Question: I am trying to add a Management User using the add-user.bat. My JAVA-HOME is set to the current JDK. The error I'm getting is this:

Keep in mind, I'm not the most Tech savvy person ever, so even simple suggestions might work
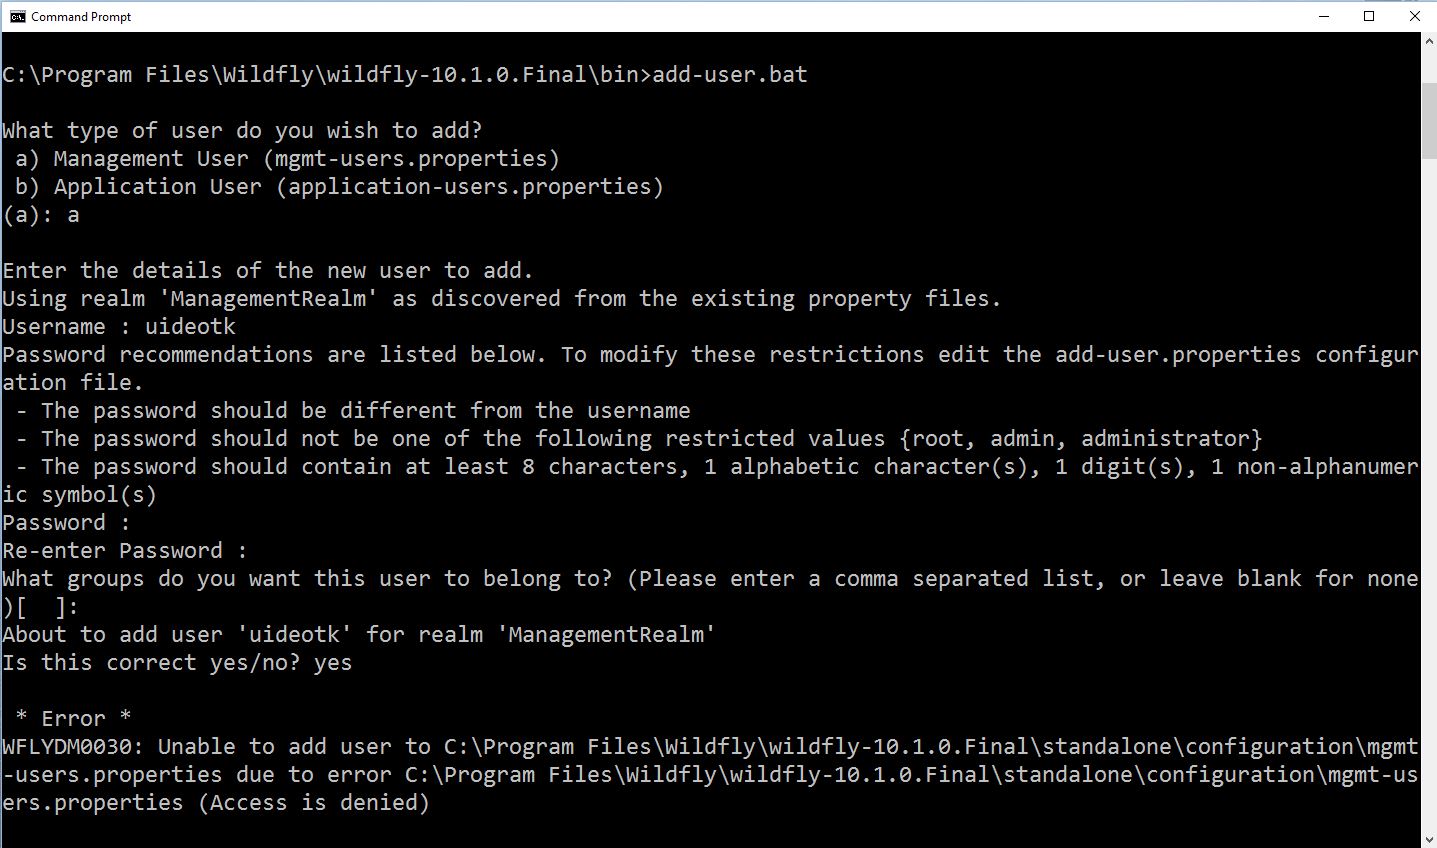
Answer: To fix an "Access is Denied" error you should be able to either:
A) Run the command prompt as administrator, then do those steps again, or
B) Edit the file permissions of 'mgmt-users.properties' in the standalone
configuration folder, so that your user (or everyone) can edit the file.